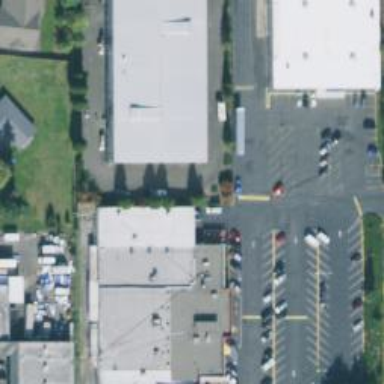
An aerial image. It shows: Building housing bowling alley.